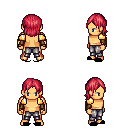
a pixel art fantasy rpg character, male body template, human, tanned skin, gold arm armor, metal pants, ruby red long bangs hairstyle, leather bracers, black slippers, four views (front, back, left, right), 2x2 character sprite sheet, small pixel art, hard edges, no anti-aliasing